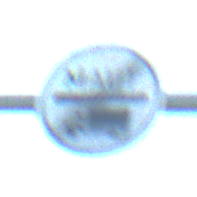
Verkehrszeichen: EndeMautpflicht
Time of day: MorningAfternoon
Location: Outdoor (Nature)
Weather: Clear
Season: NotSpecified
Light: Natural